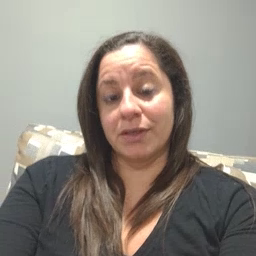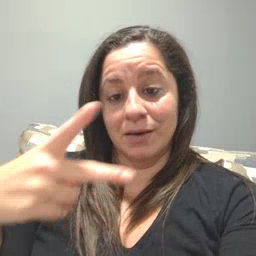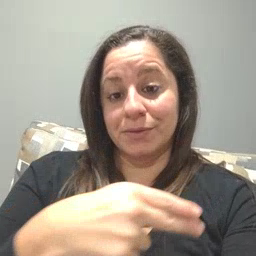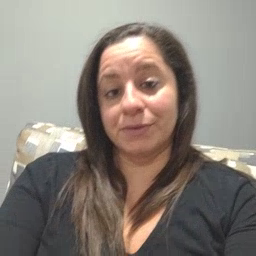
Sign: cut